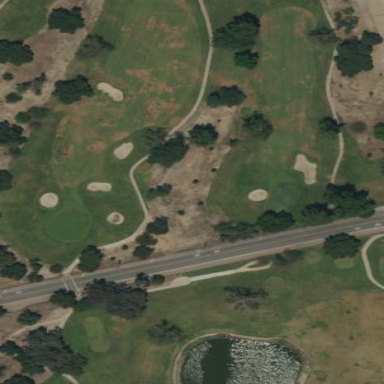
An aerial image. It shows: Golf fairway surrounded by grass.